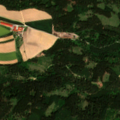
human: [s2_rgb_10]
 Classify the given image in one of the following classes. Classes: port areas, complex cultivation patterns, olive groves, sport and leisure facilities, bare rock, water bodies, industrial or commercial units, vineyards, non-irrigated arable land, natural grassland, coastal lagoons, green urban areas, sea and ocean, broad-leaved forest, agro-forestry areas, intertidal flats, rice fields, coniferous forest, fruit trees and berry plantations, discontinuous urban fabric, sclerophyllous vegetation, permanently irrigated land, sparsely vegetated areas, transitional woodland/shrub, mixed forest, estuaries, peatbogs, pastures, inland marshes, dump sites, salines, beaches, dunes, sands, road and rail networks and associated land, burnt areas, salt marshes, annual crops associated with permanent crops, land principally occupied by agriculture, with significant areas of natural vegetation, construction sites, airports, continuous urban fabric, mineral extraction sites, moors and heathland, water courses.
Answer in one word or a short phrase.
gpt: non-irrigated arable land, coniferous forest